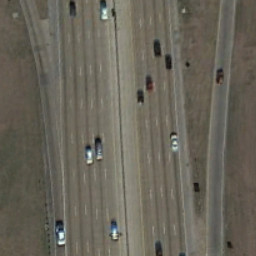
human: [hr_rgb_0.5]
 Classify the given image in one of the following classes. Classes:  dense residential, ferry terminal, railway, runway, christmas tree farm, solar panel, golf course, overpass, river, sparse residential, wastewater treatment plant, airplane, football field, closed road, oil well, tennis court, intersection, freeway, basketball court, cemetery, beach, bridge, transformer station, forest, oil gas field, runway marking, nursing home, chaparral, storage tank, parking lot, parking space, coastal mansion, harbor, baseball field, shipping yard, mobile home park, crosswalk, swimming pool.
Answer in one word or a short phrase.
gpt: freeway